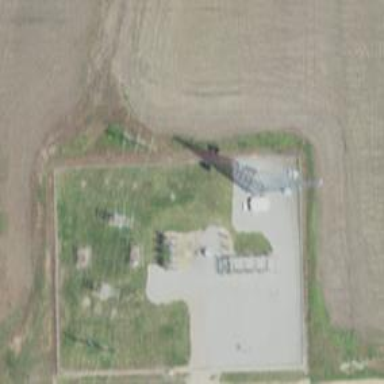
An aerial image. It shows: Communication mast tower.